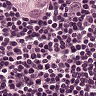
Metastatic tissue present: yes